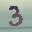
Label: 3